Question: I'm trying to parse an html document using the .NET WebClient but the characters I'm getting are not correct. I have configured lots of Encodings but I cant find why I'm getting it wrong:
The URL is <URL>.
This is my code (you can test it in a ConsoleApp)
'''
static void Main(string[] args)
{
WebClient client = new WebClient();
client.Encoding = Encoding.GetEncoding(28591);
var htmlCode = client.DownloadString("http://www.vatican.va/archive/ESL0506/__P2.HTM");
var splittedHtml = htmlCode.Split('<').ToList();
var htmlVerses = splittedHtml.Where(x => x.StartsWith("p class=MsoNormal align=left")).ToList();
}
'''
Then, in htmlVerses I get strings like:
'''
"p class=MsoNormal align=left style='margin-left:0cm;text-align:left;
text-indent:0cm'>3 Entonces Dios dijo: &laquo;Que
exista la luz&raquo;. Y la luz existi&oacute;."
'''
Check this part: '3 Entonces Dios dijo: &laquo;Que
exista la luz&raquo;. Y la luz existi&oacute;'
Its not well parsed. It should be: '3 Entonces Dios dijo: "Que exista la luz". Y la luz existio.'
If we check the chrome source code we get this:

Then I tried to get the source code from <URL> and I'm getting the same anomally as in my app.
Its really odd, the encoding that the web page use is charset=iso-8859-1, the same that my webclient uses.
Any help would be appreciated.
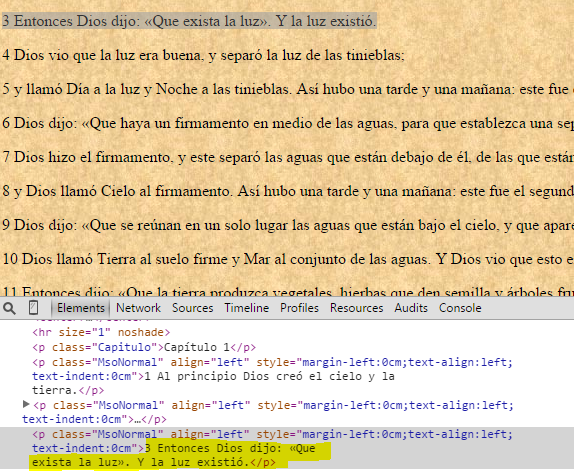
Answer: HTML escapes special characters for transmission, you need to convert them back.
Fortunately, .NET provides methods to automagically do that for you:
'''
HttpUtility.HtmlDecode()
'''
see: <URL>
If you are using .NET 4.5 then you can use 'WebUtility.HtmlDecode()' instead, which is already included in System.Net (see: <URL>